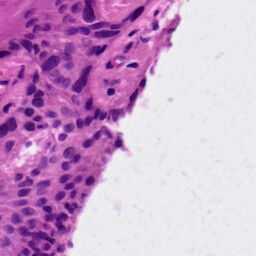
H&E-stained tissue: Skin